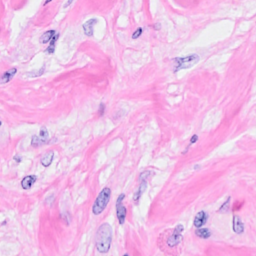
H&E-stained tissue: Breast